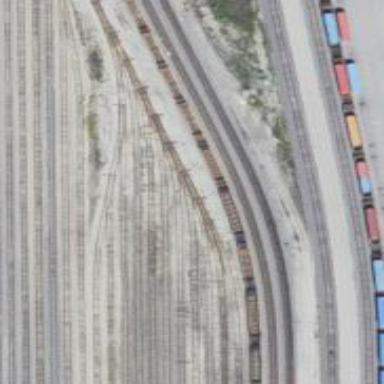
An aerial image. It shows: Railway yard used for servicing trains.